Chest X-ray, PA view. Patient: 45 years old, sex F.
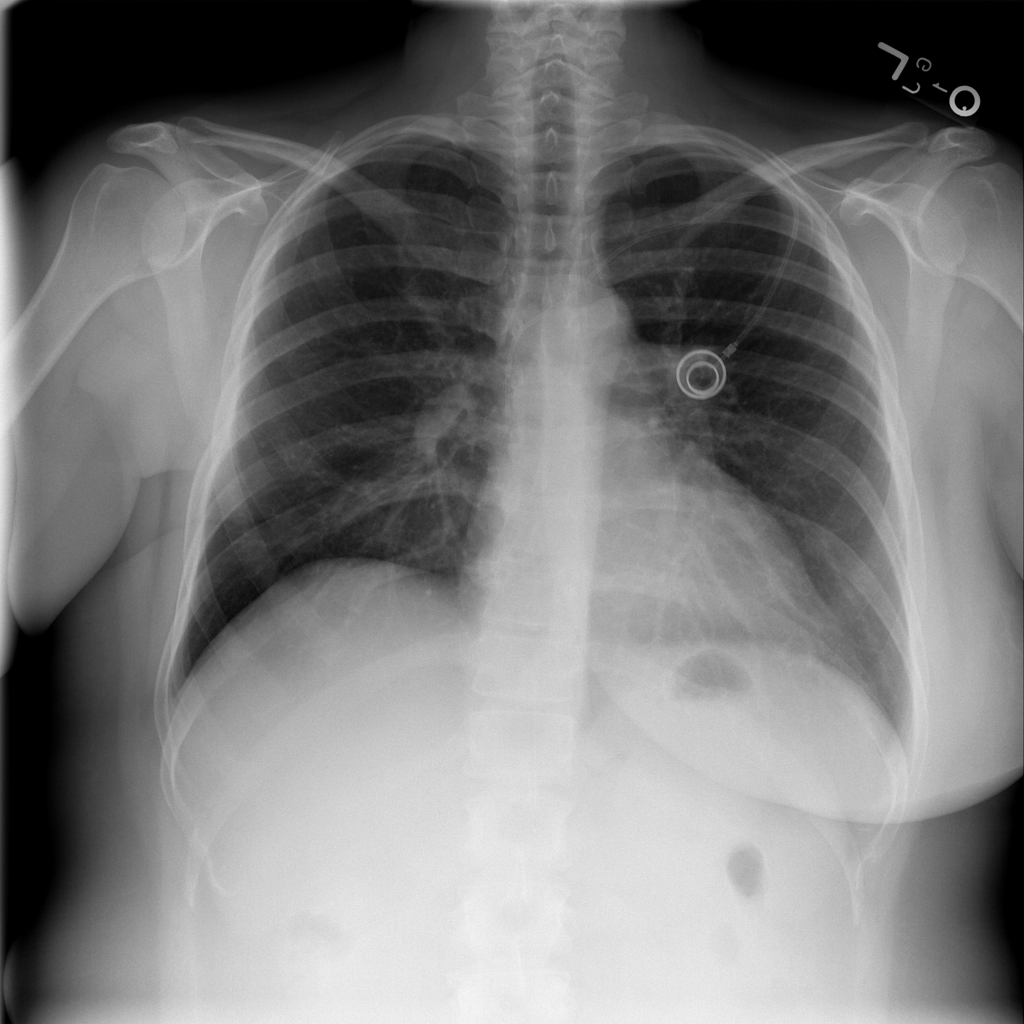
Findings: No Finding